Question: My question today is related to <URL>. I am trying to duplicate figure 8 located on page 20. I have a screenshot:
I'm confused on how to plot the left figure this in MATLAB because now a instead of having time varying we have the treatment varying. Here's what I have from the previous question:
'''
function dX = CompetitionModel(~,X)
bs = 8e-3;
bl = 4e-3;
bh = 6.4e-3;
N = sum(X);
K = 1e8;
m1 = 2e-5;
m2 = 9e-9;
p = 5e-13;
I = 1e-3;
T = 1e-3; % Treatment
a = 0;
dX = [X(1) * (bs * (1 - N/K) - I - T - m1) - p * X(1) * (X(2) + X(3));
X(2) * (bl * (1 - N/K) - I - a*T - m2) + m1 * X(1) + p * X(2) * (X(1) - X(3));
X(3) * (bh * (1 - N/K) - I - a*T) + m2 * X(2) + p * X(3) * (X(1) + X(2))];
end
'''
To plot my equations in the previous question, I typed the following in the command window:
'''
>> [t,Y] = ode45(@CompetitionModel, [0 4.5e4], [1e4 0 0]);
>> plot(t,X(:,1), t,X(:,2), t,X(:,3))
'''
In my function file, I have Treatment already defined. I'm guessing that it shouldn't be anymore. So what can I do so that I have Treatment varying instead of time? I hope my question makes sense.
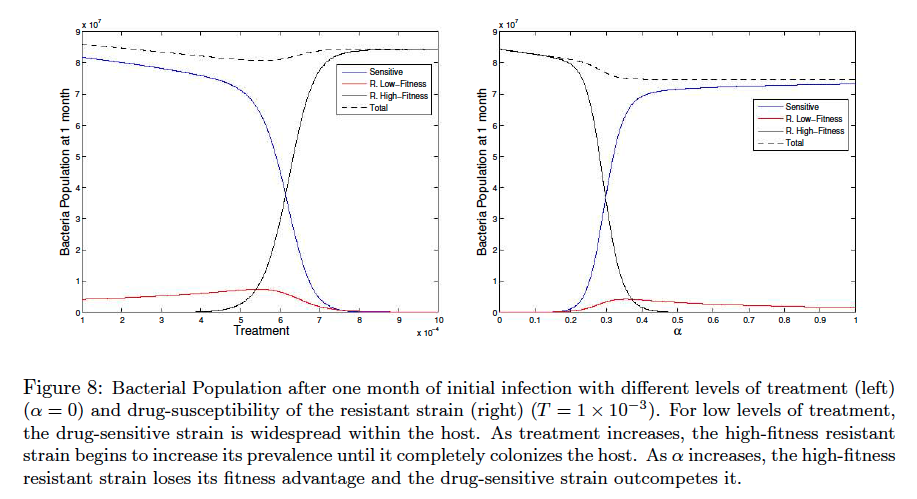
Answer: You still solve the equation in regards to the time - but solely plot the value at the time t = 1 month.
To vary the treatment you need an additional loop around the ode45 call and pass the current treatment-value to the function dX
'''
for treatment = 10^-4:10^-5:10^-3
[t,Y] = ode45(@CompetitionModel, [0 4.5e4], [1e4 0 0], [] , treatment);
plot(treatment,Y(end,1), 'x')
plot(treatment,Y(end,2), 'kx')
plot(treatment,Y(end,3), 'rx')
hold on
end
'''
the function dX now has to be changed to accept the treatment input:
'''
function dX = CompetitionModel(~,X, T)
'''
Finally, comment your old treatment assignment in the function dX: %T = 1e-3; % Treatment